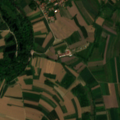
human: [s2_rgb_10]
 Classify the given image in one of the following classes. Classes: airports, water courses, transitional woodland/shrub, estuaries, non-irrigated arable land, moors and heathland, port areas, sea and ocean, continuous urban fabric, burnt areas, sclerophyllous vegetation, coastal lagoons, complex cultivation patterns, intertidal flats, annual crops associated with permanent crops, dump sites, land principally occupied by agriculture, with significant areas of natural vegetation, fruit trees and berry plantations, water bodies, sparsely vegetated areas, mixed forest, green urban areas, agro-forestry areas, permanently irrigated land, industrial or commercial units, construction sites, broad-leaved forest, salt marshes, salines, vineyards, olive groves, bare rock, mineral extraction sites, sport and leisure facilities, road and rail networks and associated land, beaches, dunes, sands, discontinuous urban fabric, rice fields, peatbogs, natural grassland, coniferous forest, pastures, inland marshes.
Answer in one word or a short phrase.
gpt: discontinuous urban fabric, non-irrigated arable land, complex cultivation patterns, broad-leaved forest, inland marshes